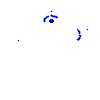
Particle: pion